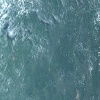
Label: land